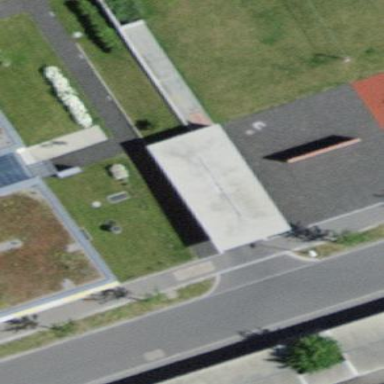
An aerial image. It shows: Service building.